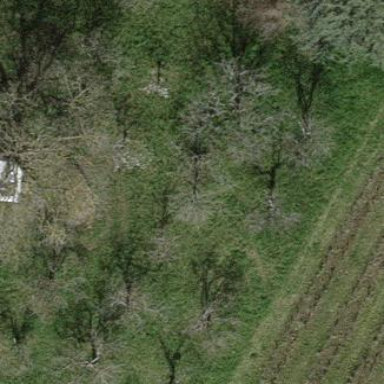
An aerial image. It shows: Orchard.